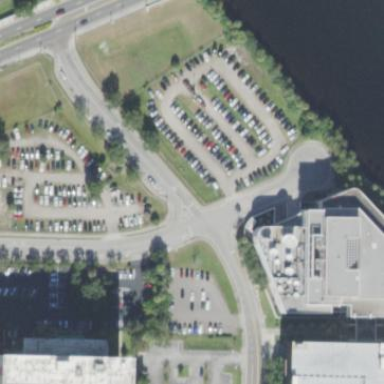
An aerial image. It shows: Television studio building.